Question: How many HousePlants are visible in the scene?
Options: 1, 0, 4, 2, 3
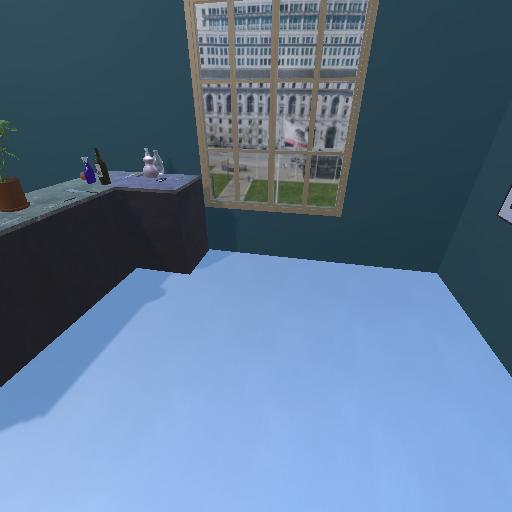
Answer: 1